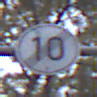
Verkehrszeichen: EndeGeschwindigkeit10
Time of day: MorningAfternoon
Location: Outdoor (Urban)
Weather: Overcast
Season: NotSpecified
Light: Natural